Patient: sex M, age 26
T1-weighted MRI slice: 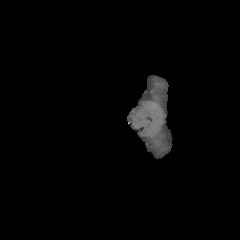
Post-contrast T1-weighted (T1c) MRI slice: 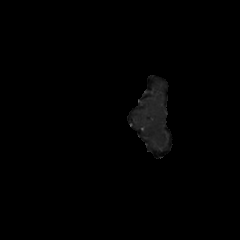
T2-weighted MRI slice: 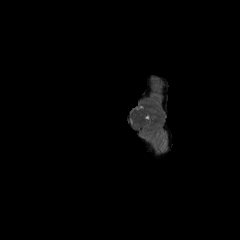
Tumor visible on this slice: no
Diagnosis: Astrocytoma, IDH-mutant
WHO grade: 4